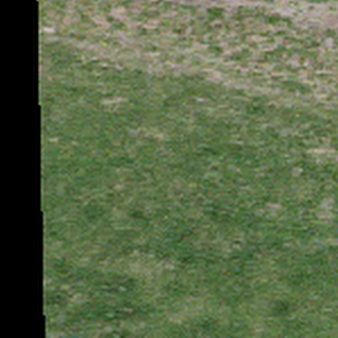
Label: other